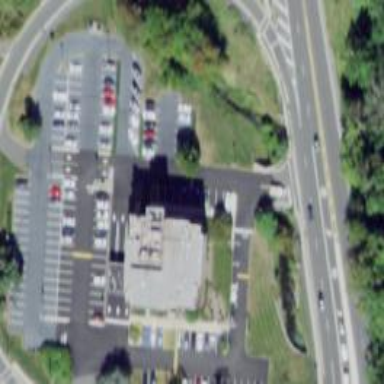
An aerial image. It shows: Transport office.